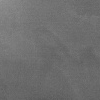
Atmospheric dust classification: dusty